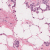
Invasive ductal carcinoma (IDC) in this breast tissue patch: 1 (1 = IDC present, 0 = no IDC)